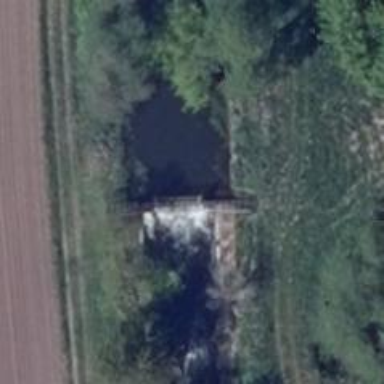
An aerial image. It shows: Weir along the waterway.